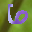
Label: 6